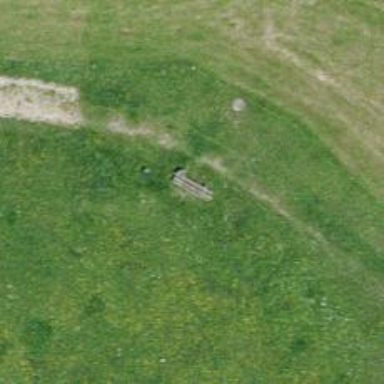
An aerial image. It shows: Bench for seating.